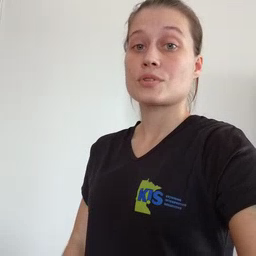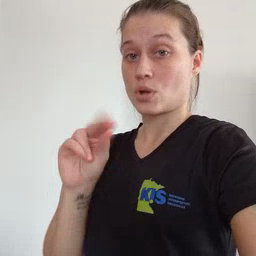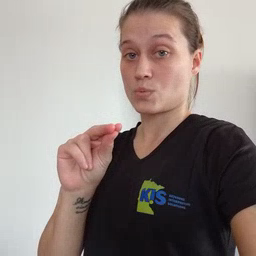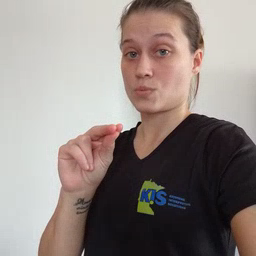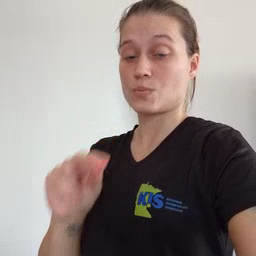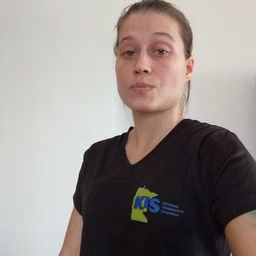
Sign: no